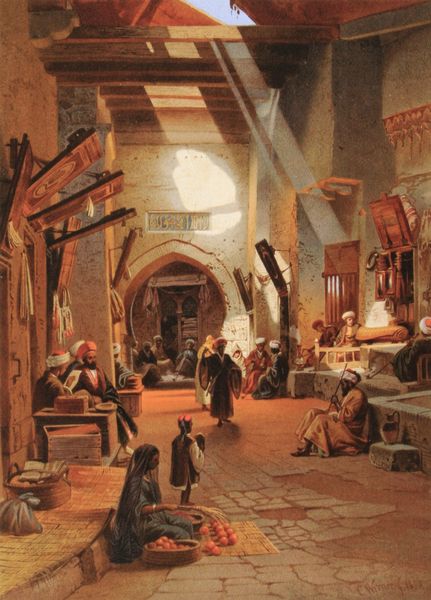
Titel: Bazar von Girgeh
Künstler: Carl Friedrich Heinrich Werner
Institution: Privatbesitz
Schlagwörter: blau, himmel, schatten, frauen, menschen, sitzen, braun, fenster, frau, holz, licht, männer, orange, raum, strasse, dach, haus, obst, rot, schleier, leute, teppich, wand, stein, häuser, sonne, boden, gewand, interieur, händler, kind, arbeit, bauern, sack, frucht, früchte, gemüse, krug, orangen, bogen, gasse, passanten, pflaster, türen, laufen, warm, weizen, sonnenlicht, tag, läden, markt, korb, balken, lichteinfall, junge, tor, wände, fleisch, fussboden, eingang, gang, verkauf, orient, orientalisch, torbogen, strahlen, loch, volk, arabisch, werkstatt, spitzbogen, sonnenschein, bettler, platten, armut, turban, arabien, matte, feilbieten, stände, waren, basar, bazar, lichthof, scheine, tagsüber, männer frau, bronzefarben, arbiträres licht, innernraum, strohmatten, orangenhändlerin, orientalisch#, lichteinfall von oben, händleer, orein